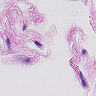
Metastatic tissue present: no